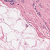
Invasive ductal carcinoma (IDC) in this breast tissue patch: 0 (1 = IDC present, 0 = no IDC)